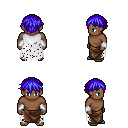
a pixel art fantasy rpg character, male body template, human, dark skin, white tattered cape, robe skirt, blue short bangs hairstyle, white cloth bracers, four views (front, back, left, right), 2x2 character sprite sheet, small pixel art, hard edges, no anti-aliasing